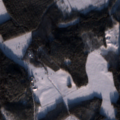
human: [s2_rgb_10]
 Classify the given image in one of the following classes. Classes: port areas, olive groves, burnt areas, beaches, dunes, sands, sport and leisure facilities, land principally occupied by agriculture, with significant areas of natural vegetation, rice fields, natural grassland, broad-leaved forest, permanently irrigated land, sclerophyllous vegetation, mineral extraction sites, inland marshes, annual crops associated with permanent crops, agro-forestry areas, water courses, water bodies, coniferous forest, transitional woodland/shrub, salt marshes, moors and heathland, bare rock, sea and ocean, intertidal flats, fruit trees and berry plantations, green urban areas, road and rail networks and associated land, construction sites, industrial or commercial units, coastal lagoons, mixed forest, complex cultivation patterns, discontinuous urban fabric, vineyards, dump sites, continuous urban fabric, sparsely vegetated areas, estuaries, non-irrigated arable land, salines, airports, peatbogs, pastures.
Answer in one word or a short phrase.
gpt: non-irrigated arable land, coniferous forest, mixed forest